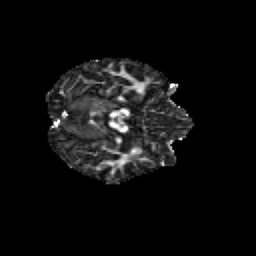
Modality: FA
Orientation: axial
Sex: female
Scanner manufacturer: siemens
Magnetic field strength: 3 T
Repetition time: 5 s
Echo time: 0.071 s